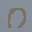
Label: 0